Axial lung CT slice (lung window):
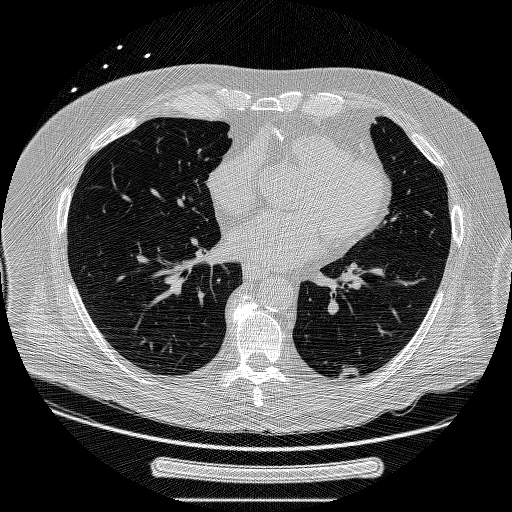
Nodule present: yes
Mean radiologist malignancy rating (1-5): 4